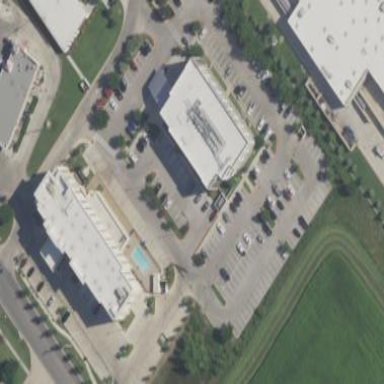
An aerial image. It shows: Clinic building providing healthcare services.